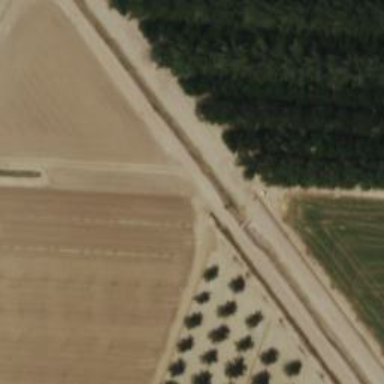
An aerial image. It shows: Irrigation culvert tunnel.